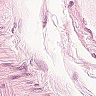
Metastatic tissue present: no